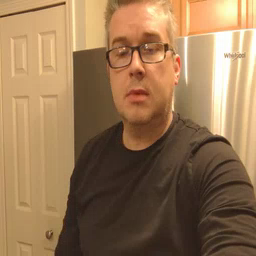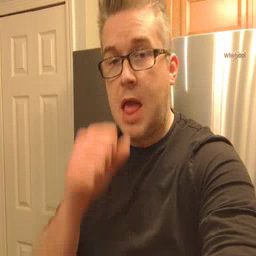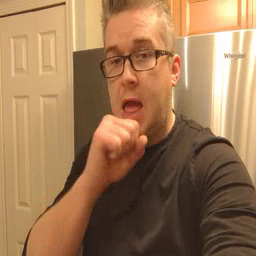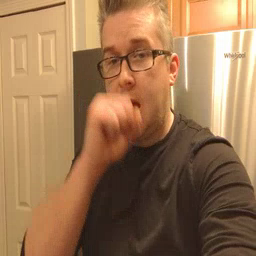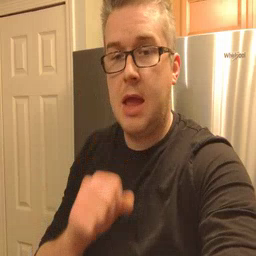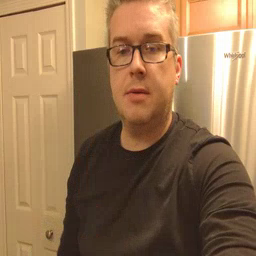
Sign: icecream